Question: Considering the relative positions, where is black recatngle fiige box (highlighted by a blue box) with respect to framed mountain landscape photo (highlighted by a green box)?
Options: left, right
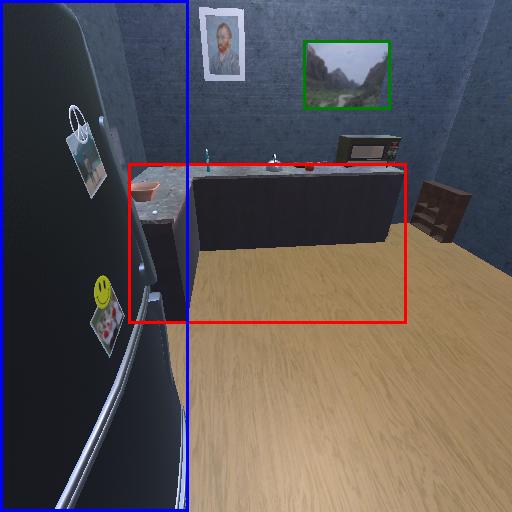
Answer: left